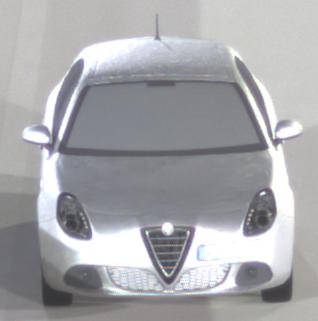
Make: Alfa Romeo
Model: Giulietta 1.4 TB 16V
Detailed model: Giulietta (940)
Model produced from: 2010/05
Model produced until: 2013/03
Doors: 5
Color: white
Road condition: dry road
Daytime: night
Contrast: high contrast